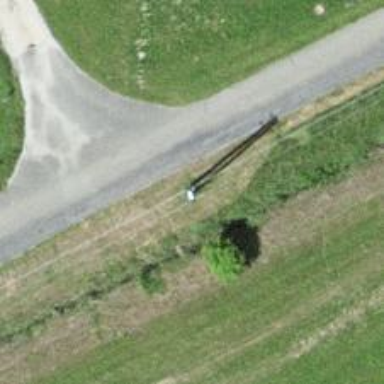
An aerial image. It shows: Power line in the image.